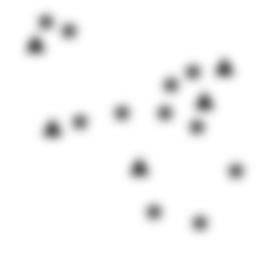
Squares: 0
Triangles: 5
Stars: 11
Total shapes: 16